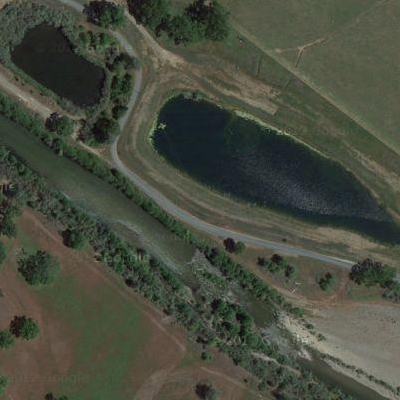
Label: RiverLake